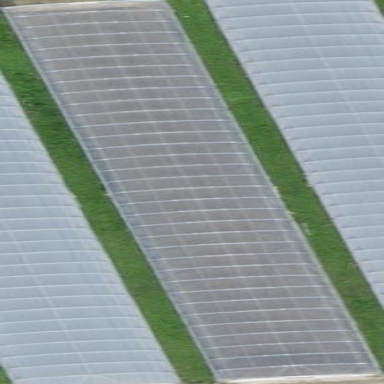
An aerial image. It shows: Greenhouse.